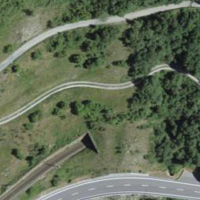
EUNIS habitat code: 23
Species observed at this site:
Primula hirsuta
Lasiommata maera
Graphosoma italicum
Parnassius apollo